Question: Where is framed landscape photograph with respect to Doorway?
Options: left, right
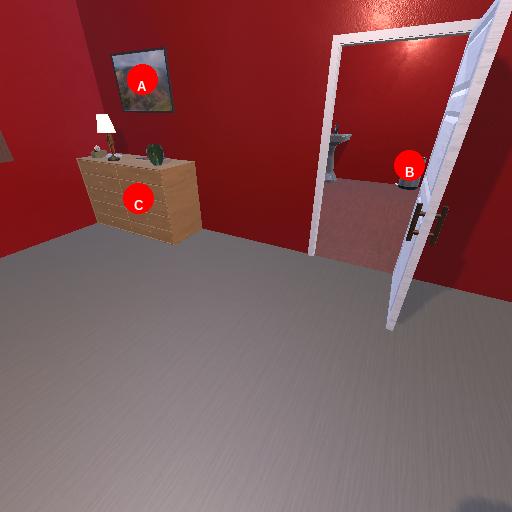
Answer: left